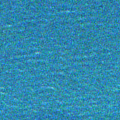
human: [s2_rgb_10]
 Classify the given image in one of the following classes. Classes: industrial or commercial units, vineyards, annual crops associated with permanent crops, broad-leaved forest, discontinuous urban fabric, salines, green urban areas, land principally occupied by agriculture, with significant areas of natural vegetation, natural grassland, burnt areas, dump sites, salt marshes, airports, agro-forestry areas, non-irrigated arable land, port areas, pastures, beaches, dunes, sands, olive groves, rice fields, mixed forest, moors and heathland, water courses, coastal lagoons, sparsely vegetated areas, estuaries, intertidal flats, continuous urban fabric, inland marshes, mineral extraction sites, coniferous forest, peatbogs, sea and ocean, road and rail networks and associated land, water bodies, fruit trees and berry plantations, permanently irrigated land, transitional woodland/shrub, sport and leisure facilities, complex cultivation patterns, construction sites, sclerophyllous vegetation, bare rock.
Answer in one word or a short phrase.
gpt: sea and ocean